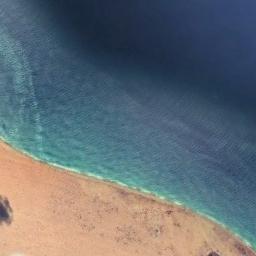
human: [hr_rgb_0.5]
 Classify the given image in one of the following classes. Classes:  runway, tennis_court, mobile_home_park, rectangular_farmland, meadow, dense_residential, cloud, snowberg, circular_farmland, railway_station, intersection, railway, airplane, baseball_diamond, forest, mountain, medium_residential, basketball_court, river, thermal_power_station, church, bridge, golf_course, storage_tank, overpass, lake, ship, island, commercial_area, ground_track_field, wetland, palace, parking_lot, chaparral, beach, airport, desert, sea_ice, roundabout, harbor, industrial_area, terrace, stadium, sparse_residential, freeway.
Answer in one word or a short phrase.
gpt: beach